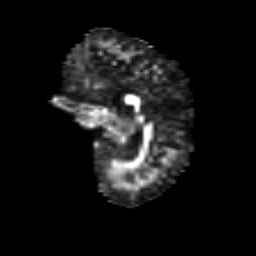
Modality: FA
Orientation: sagittal
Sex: female
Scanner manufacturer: siemens
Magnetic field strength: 3 T
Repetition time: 5 s
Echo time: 0.071 s